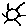
Label: sun